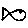
Label: fish